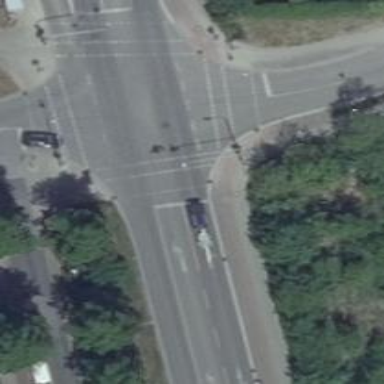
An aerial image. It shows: Traffic signal crossing.